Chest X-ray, AP view. Patient: 63 years old, sex M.
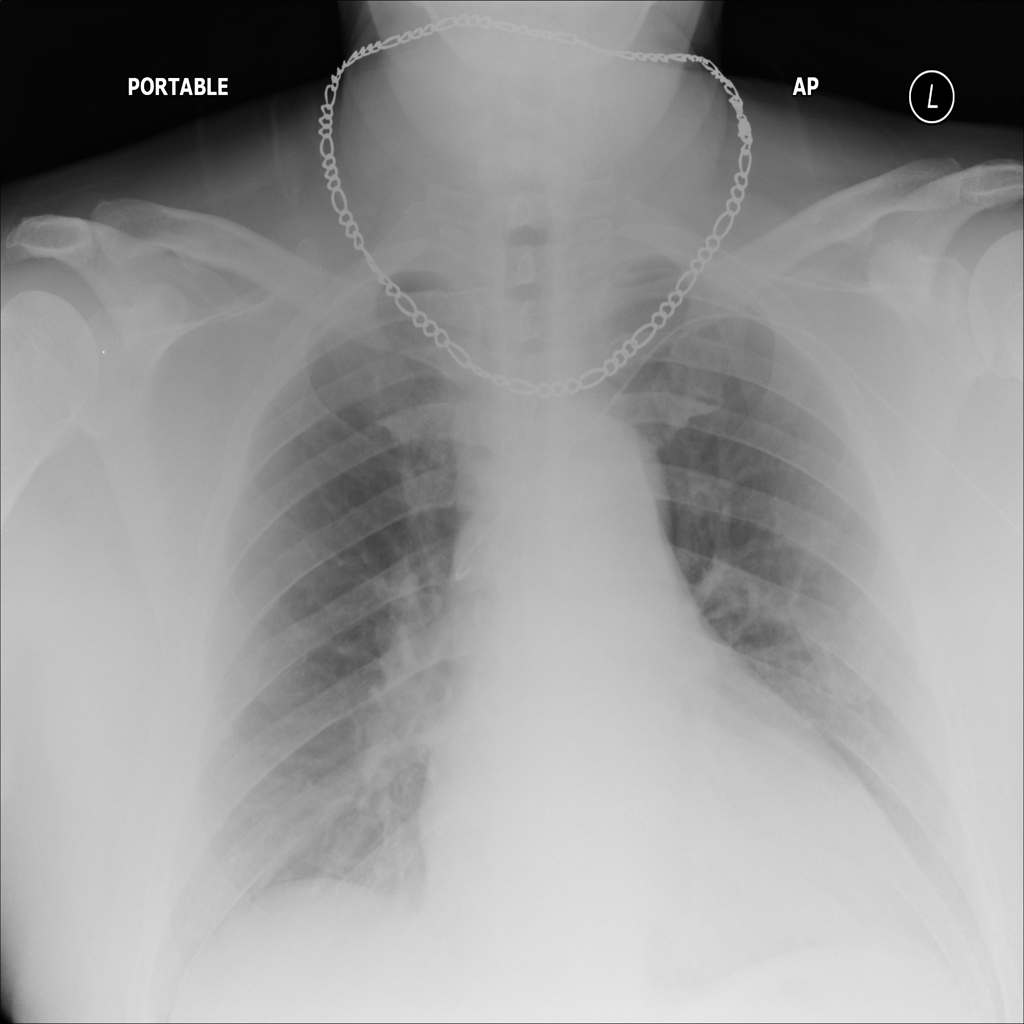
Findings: No Finding